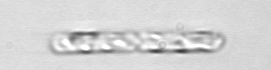
Label: Dactyliosolen_fragilissimus